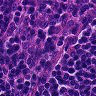
Metastatic tissue present: no